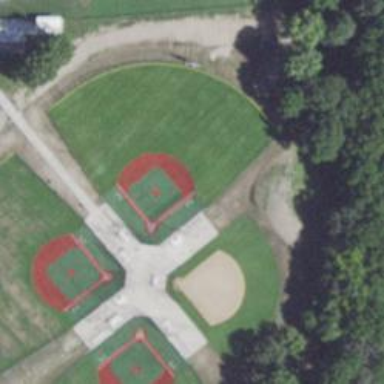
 situated in pitch designated for leisure land."